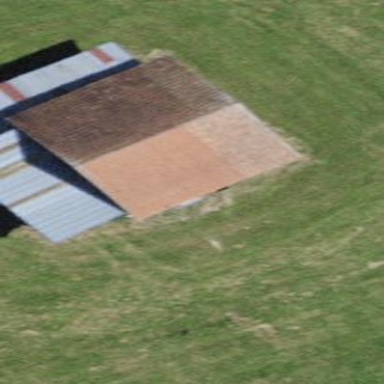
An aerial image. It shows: Barn.